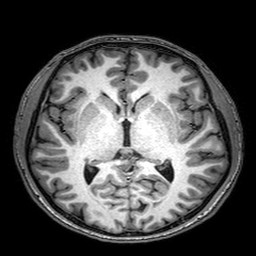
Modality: T1w
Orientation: coronal
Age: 21
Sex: male
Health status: healthy
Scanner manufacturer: philips
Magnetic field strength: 3 T